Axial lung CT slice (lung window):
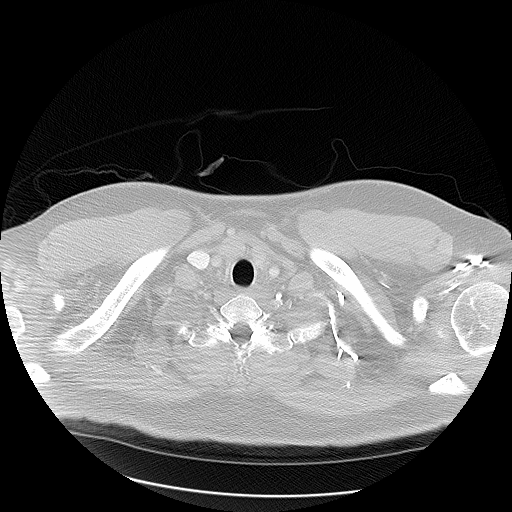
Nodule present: no